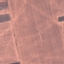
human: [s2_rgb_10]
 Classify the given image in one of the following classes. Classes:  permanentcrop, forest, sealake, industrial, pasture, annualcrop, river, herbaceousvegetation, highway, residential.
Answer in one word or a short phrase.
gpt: AnnualCrop